Aerial crown-view tile of a tropical tree (Barro Colorado Island, Panama), acquired 20240918:
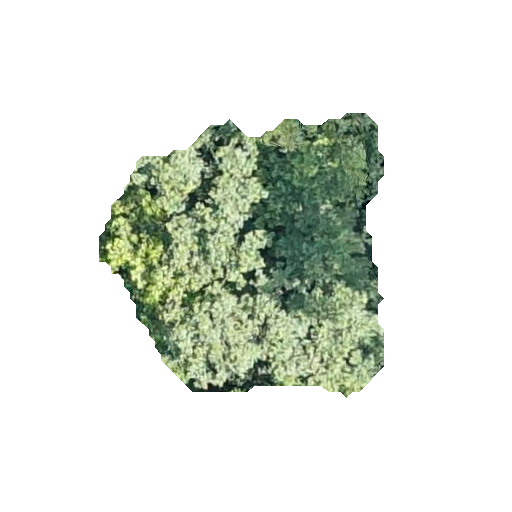
Species: Apeiba membranacea
GBIF accepted scientific name: Apeiba membranacea
Crown area: 96.977 m²